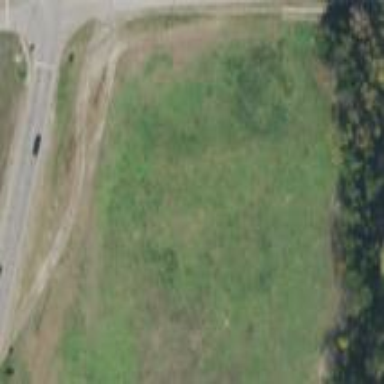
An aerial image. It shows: Grassy plot in green zone.